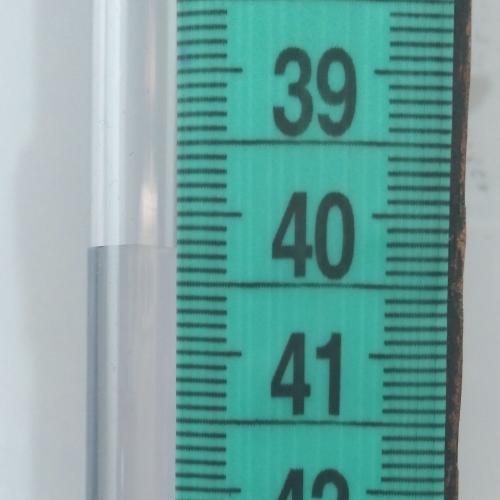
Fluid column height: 40.2 cm